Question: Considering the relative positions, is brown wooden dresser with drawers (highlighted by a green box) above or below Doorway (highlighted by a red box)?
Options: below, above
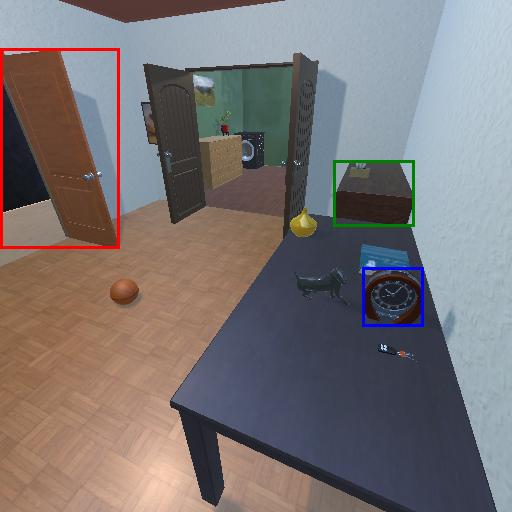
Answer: below